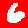
Digit: 6